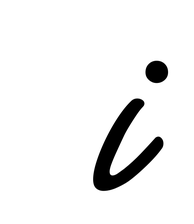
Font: MeowScript-Regular